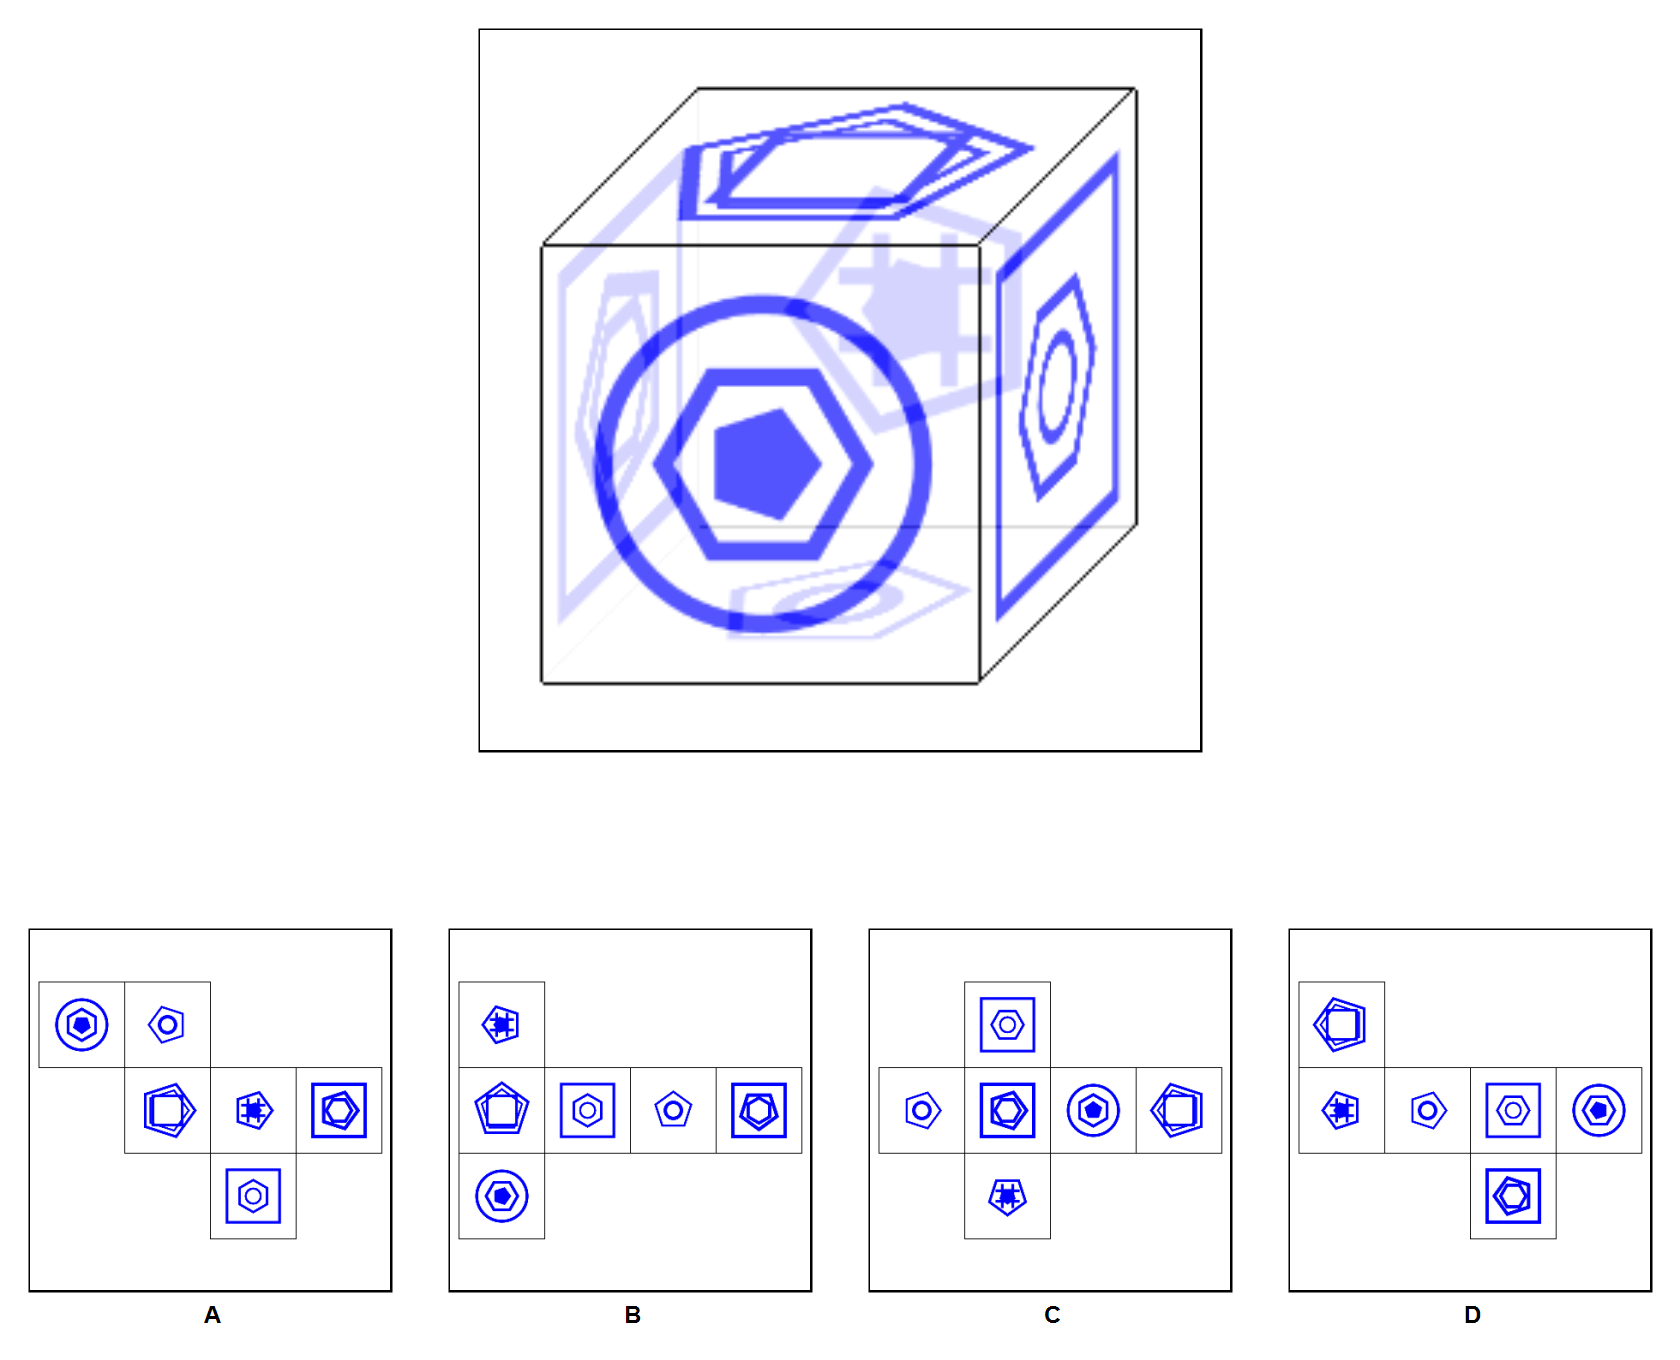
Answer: B